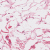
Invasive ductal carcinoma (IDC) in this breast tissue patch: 0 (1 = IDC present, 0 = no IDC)